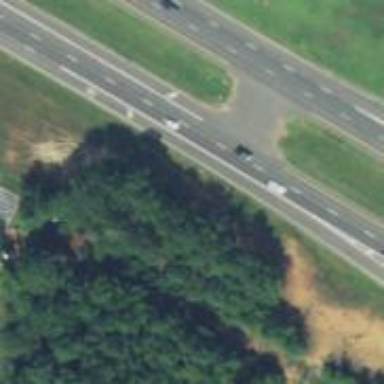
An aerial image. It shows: Trunk link road with asphalt surface.